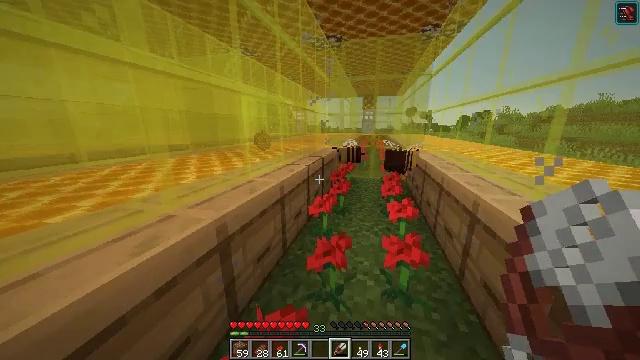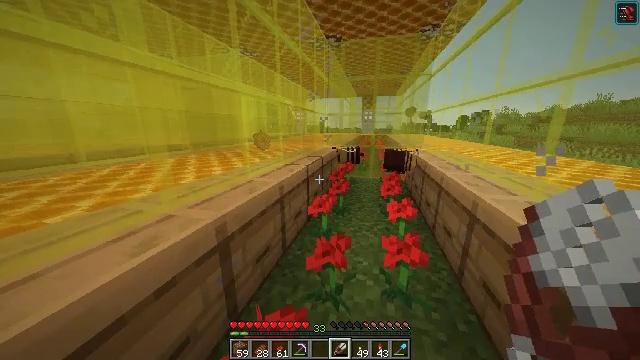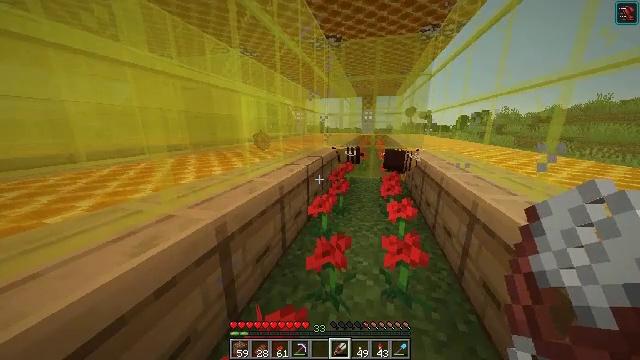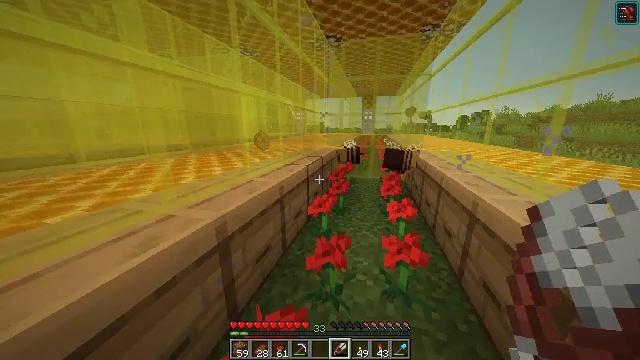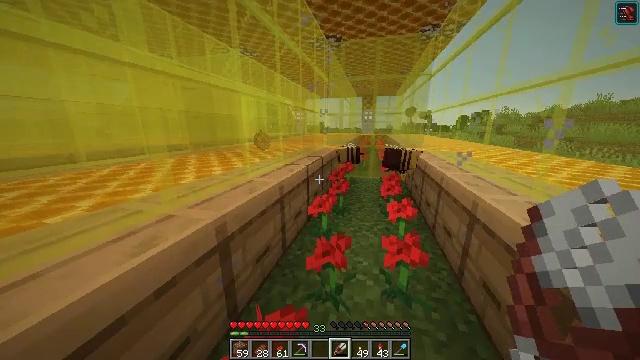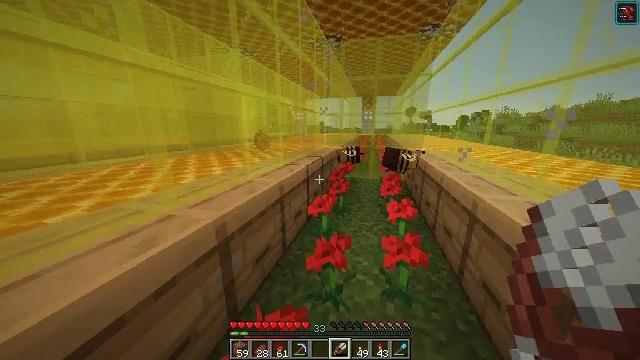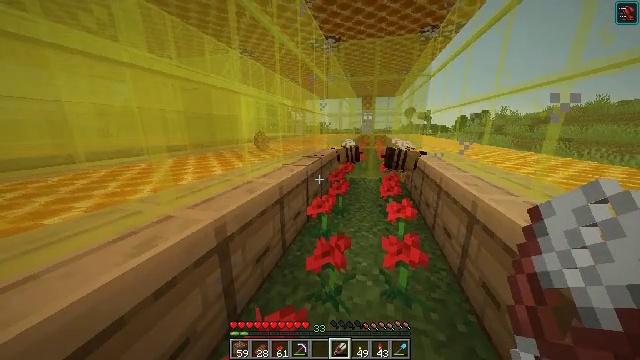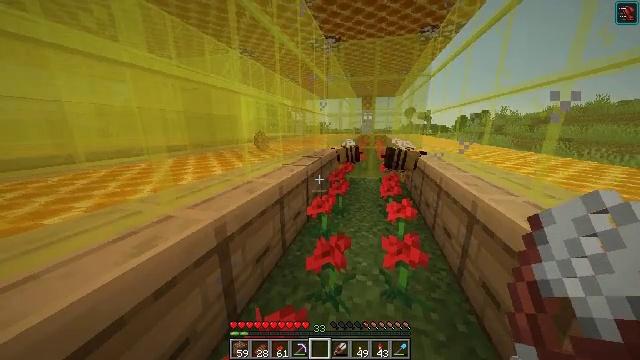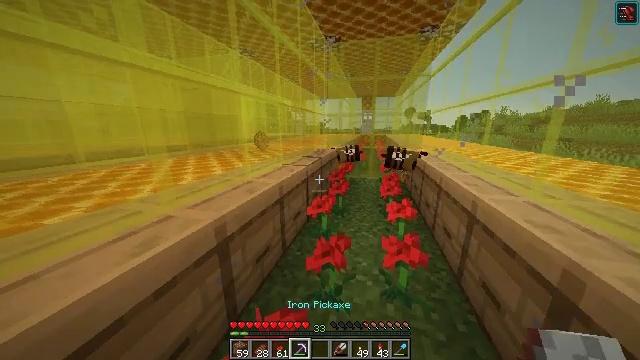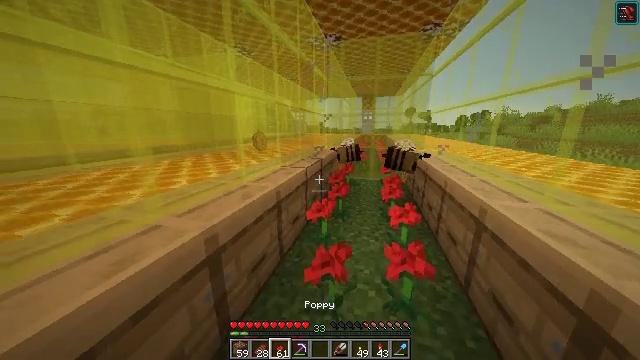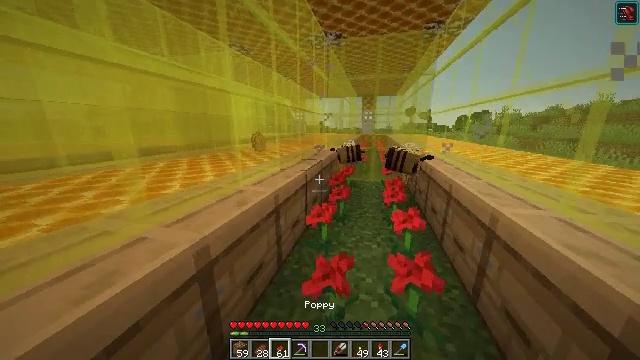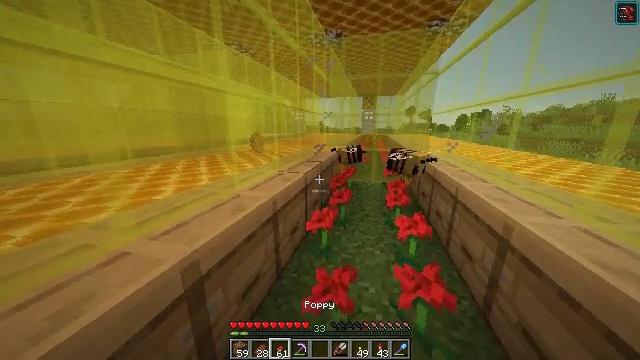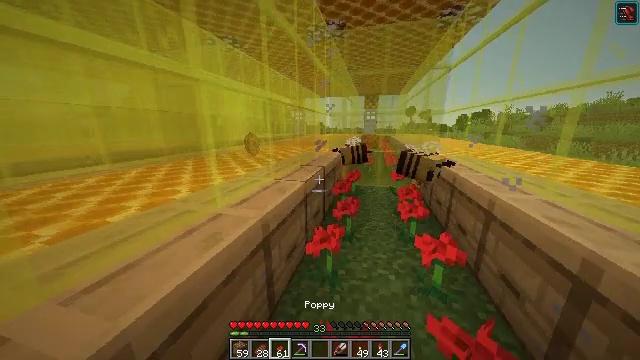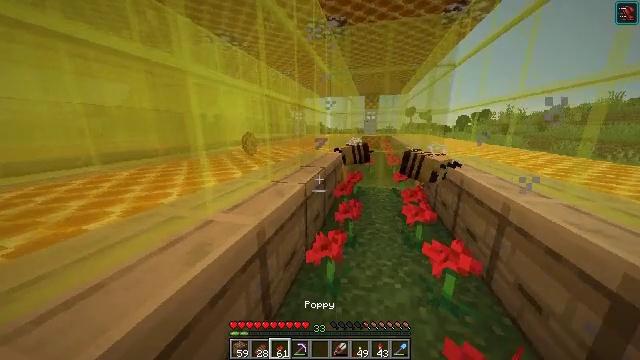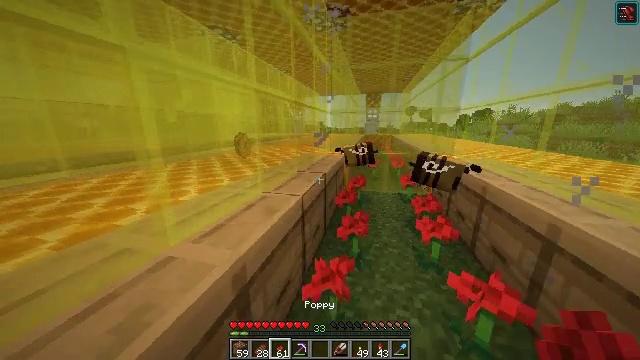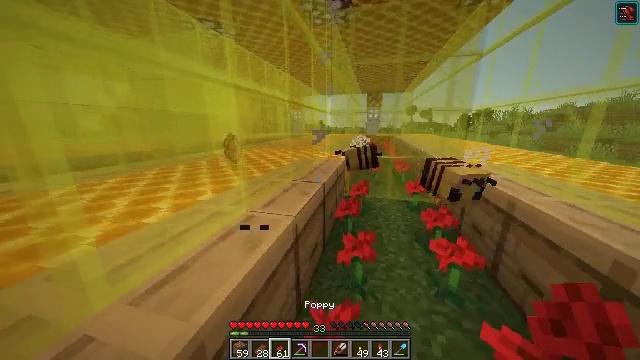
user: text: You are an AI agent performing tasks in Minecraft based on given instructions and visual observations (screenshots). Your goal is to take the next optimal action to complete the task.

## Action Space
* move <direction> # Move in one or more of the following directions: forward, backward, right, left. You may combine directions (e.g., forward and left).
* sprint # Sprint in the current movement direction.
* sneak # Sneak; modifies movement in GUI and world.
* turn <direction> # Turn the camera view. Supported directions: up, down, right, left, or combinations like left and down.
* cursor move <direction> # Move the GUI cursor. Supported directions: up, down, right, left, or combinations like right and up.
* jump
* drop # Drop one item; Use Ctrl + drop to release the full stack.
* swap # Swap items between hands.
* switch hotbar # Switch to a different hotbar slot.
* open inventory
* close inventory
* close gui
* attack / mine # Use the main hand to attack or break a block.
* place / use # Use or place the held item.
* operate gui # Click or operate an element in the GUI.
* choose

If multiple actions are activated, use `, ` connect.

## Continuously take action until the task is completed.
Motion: motion action
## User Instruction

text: Combine 4 honeycombs to form a honeycomb block.
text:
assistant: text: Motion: no_op
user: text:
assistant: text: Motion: no_op
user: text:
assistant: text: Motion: no_op
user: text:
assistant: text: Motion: no_op
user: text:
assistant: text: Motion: no_op
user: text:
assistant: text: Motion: no_op
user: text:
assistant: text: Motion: no_op
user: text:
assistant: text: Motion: no_op
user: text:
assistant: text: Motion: move forward
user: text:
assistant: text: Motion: move forward
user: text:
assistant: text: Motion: move forward
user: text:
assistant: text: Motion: move forward
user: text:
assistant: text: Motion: move forward
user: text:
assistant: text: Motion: move forward
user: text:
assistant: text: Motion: move forward
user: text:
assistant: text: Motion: move forward
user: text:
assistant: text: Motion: move forward
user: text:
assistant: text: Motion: move forward
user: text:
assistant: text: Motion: move forward, turn right
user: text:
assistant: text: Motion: move forward, turn right and up
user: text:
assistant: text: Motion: turn right
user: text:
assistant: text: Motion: turn right
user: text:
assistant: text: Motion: turn right
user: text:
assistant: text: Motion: no_op
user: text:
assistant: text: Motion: turn right
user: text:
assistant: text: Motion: turn right
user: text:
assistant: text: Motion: use / place
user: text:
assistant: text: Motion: use / place
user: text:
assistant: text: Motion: turn up
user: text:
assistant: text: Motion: turn up